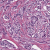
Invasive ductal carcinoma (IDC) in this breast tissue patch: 1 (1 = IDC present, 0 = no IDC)